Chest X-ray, PA view. Patient: 48 years old, sex M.
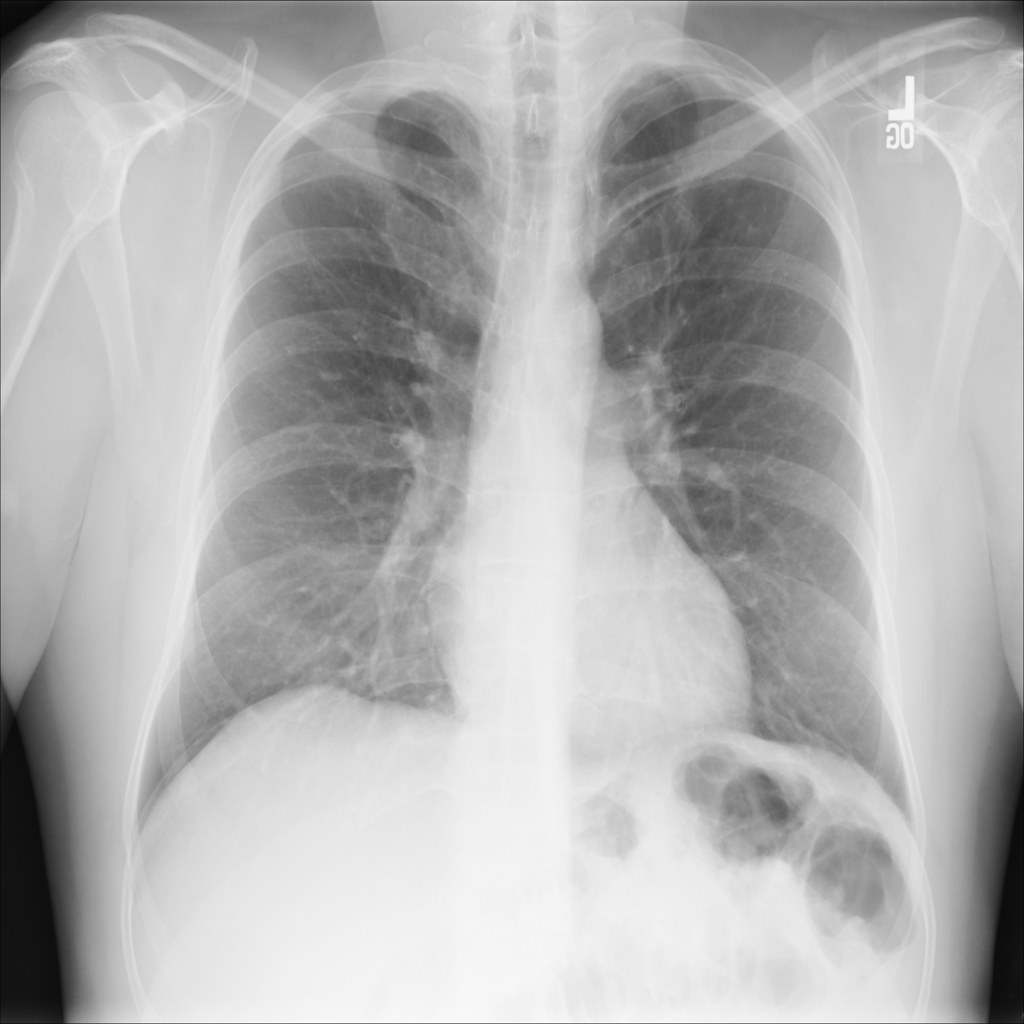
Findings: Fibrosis